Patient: sex F, age 57
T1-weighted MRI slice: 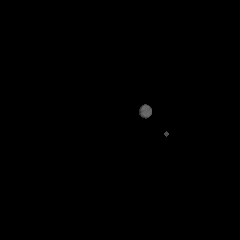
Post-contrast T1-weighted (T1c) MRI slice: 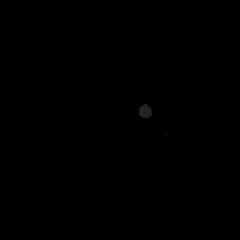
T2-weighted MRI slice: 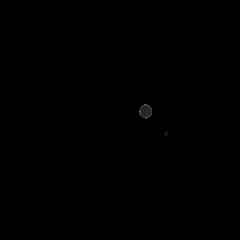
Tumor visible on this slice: no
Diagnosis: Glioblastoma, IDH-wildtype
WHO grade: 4